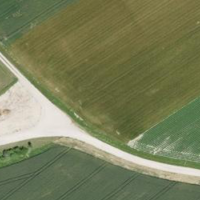
EUNIS habitat code: 52
Species observed at this site:
Medicago sativa